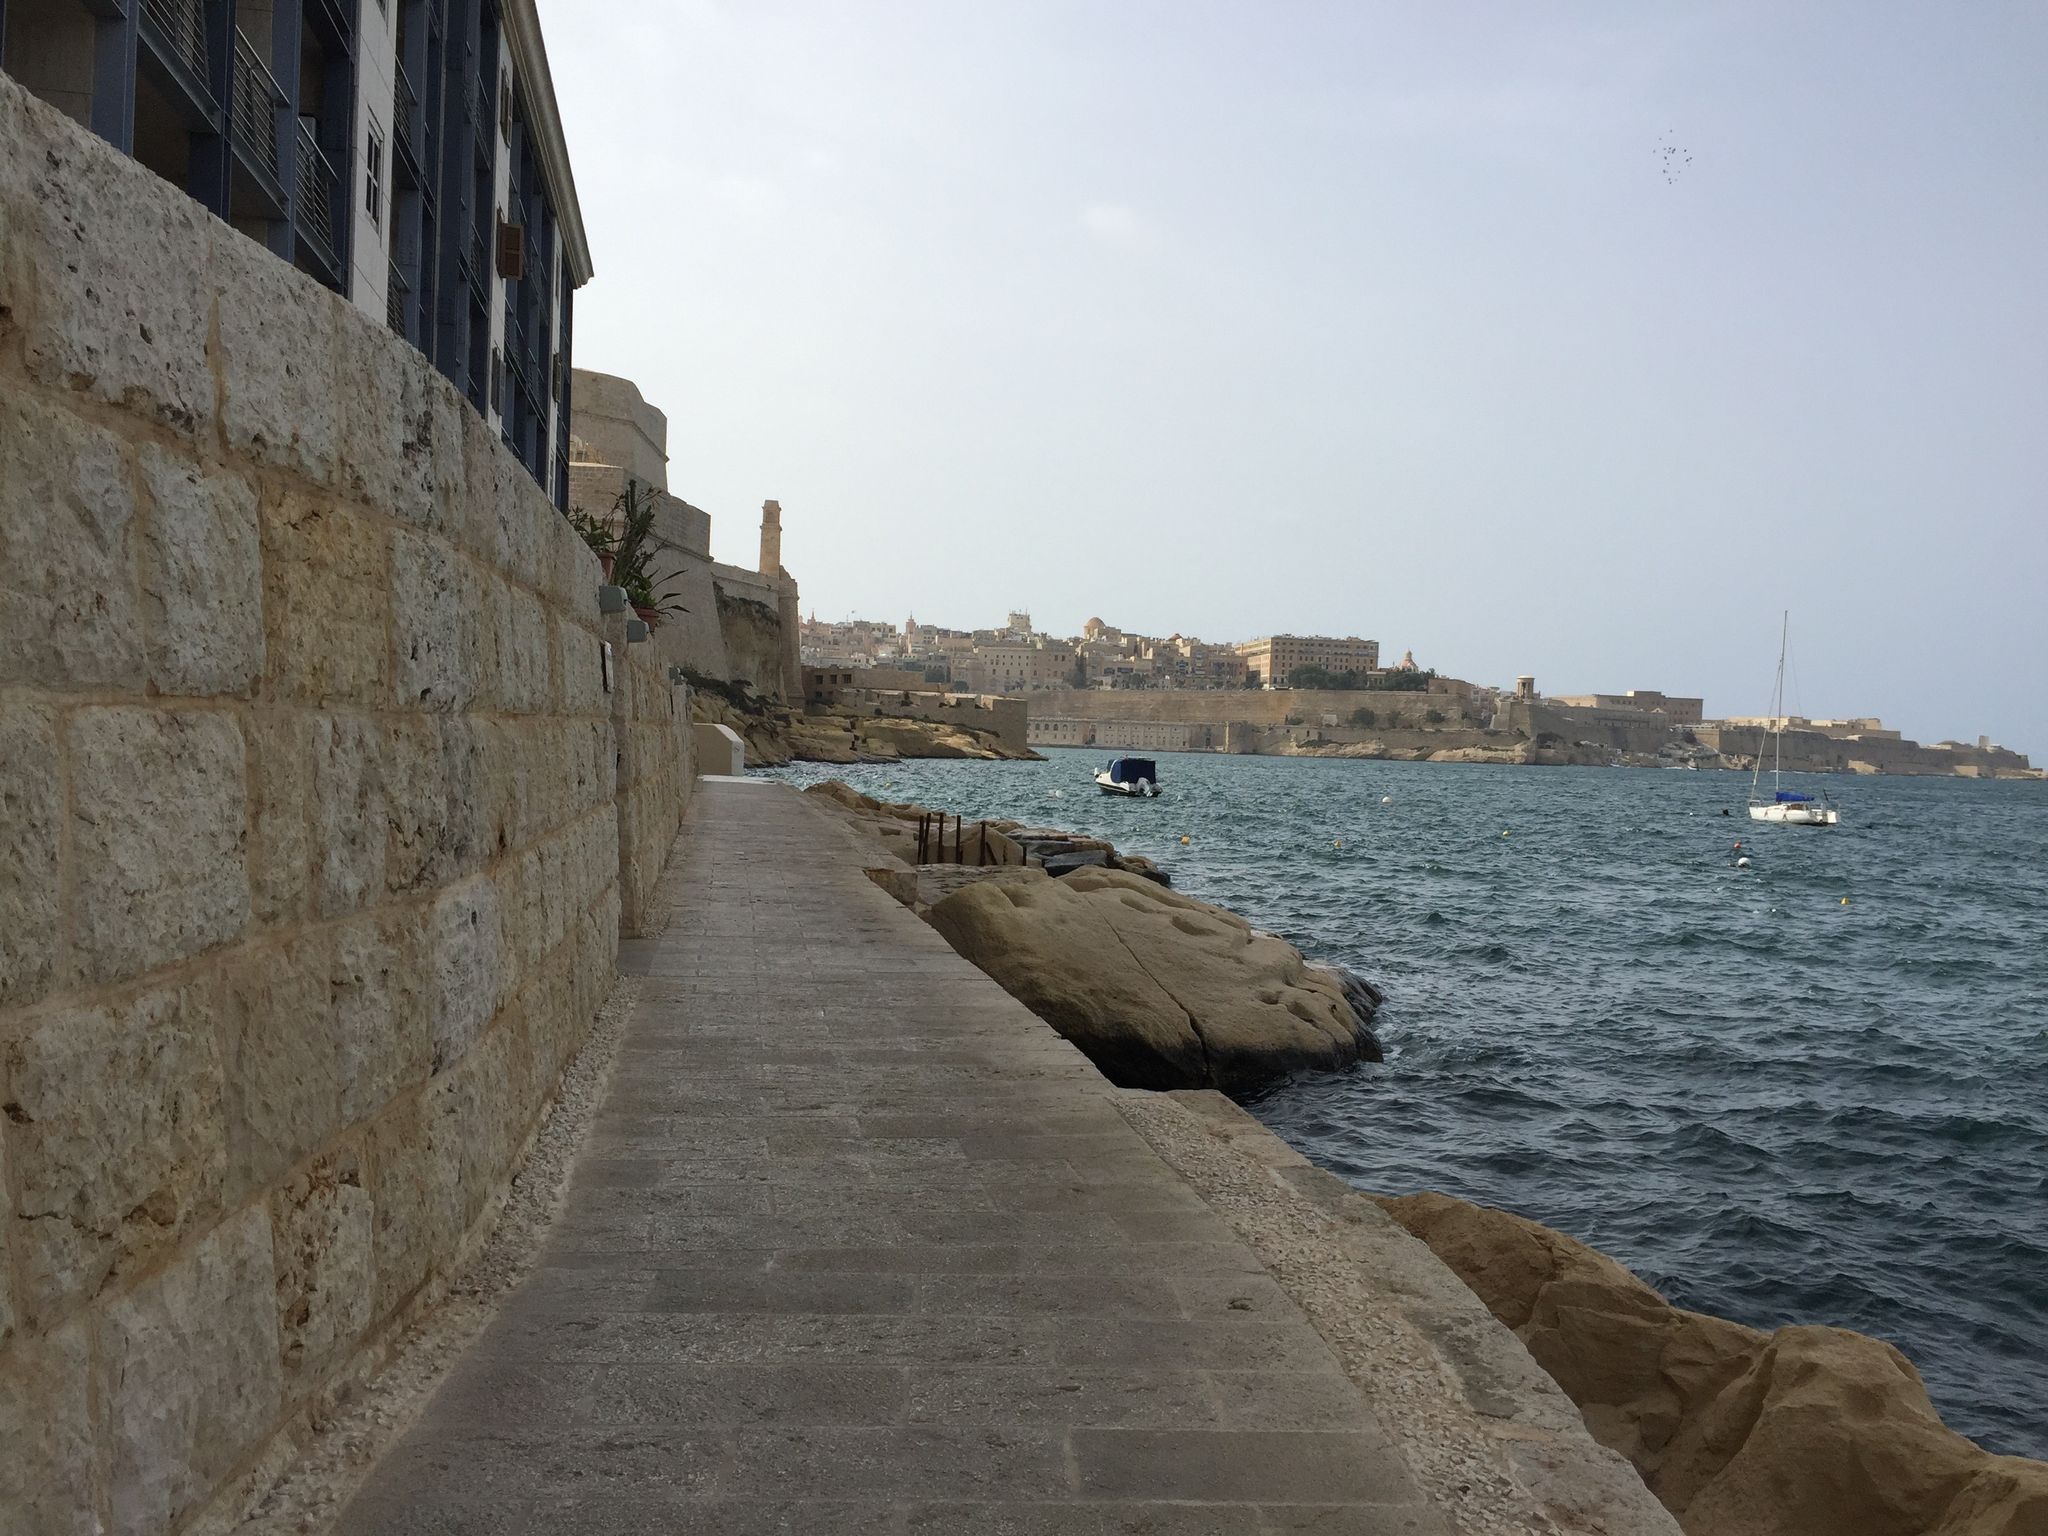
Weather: snowy
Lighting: day
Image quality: good
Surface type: walking surface
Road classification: unclassified, footway
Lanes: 1.0
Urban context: urban centre
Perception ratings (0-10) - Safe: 8.73, Lively: 3.88, Beautiful: 8.93, Boring: 4.8, Depressing: 3.92, Wealthy: 1.24